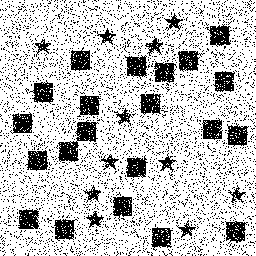
Squares: 21
Triangles: 0
Stars: 11
Total shapes: 32